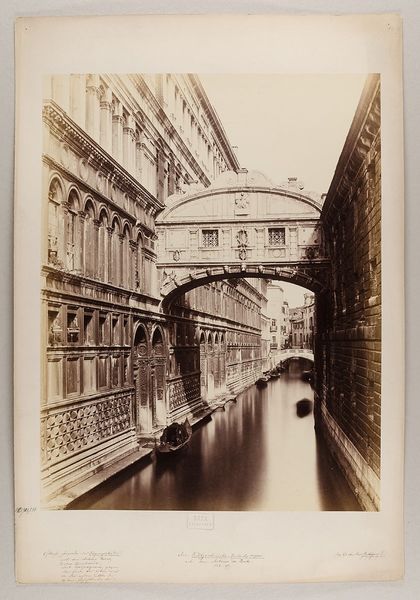
Titel: Venezia - Ponte dei Sospiri
Künstler: Carlo Naya
Standort: Hamburg
Institution: Museum für Kunst und Gewerbe Hamburg
Schlagwörter: stadt, architektur, kanal, boot, fassade, ort, dorf, kutter, foto, fotografie, photographie, stadtansicht, palazzo, photo, karton, viadukt, ponte, gondel, architekturfotografie, dogenpalast, ducale, albumin, lichtbild, reisefotografie, historische, architekturphotographie, bildwerke, angewandte und bildende kunst, hessische systematik, schwarzweißpositivverfahren, silbersalzverfahren, schwarzweißfotografie, gebäude, örtlichkeit, straße, stätte, reisephotographie, albuminpapier, brücke, aquädukt, seufzerbrücke, sospiri